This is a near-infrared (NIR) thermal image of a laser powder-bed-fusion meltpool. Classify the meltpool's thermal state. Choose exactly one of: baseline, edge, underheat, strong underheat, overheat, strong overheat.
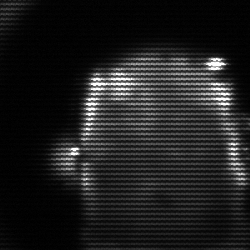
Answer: baseline